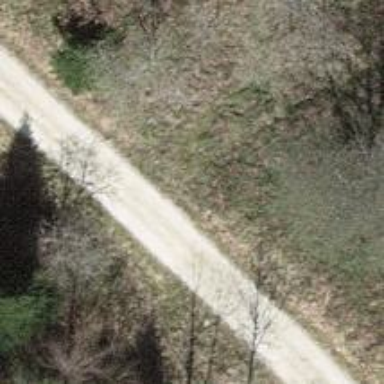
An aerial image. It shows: Well-maintained track road of grade 1.